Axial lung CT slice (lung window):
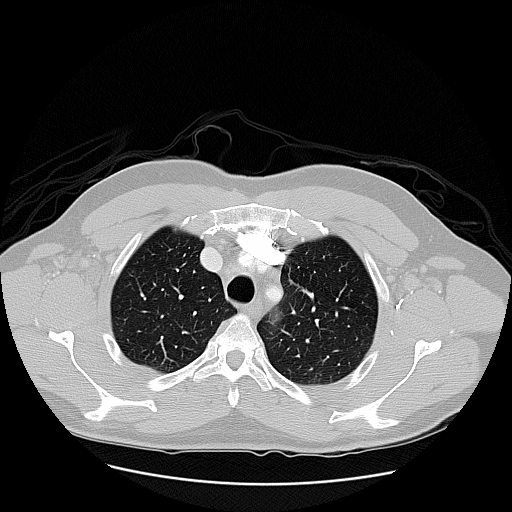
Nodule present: no